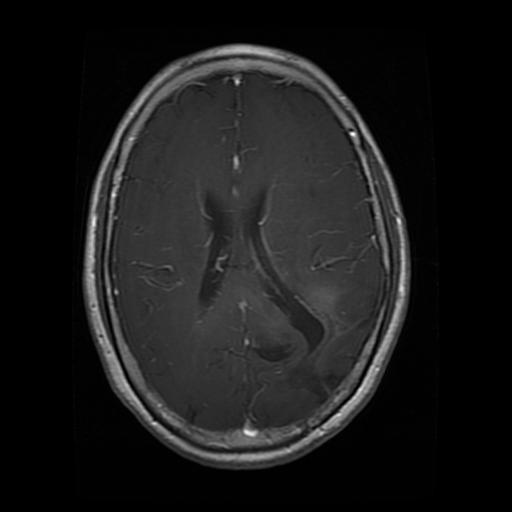
Label: glioma